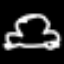
Label: frog